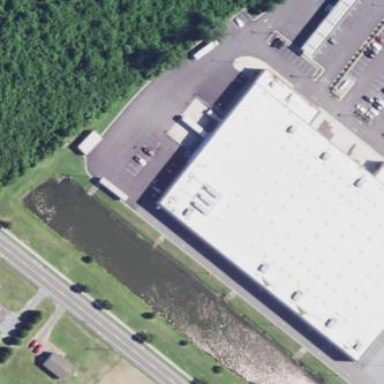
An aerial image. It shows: Wholesale shop housed in building.